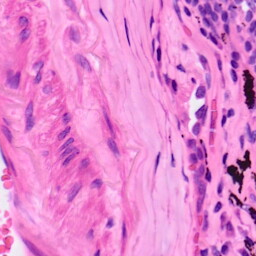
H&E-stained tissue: Lung